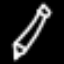
Label: pencil